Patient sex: F
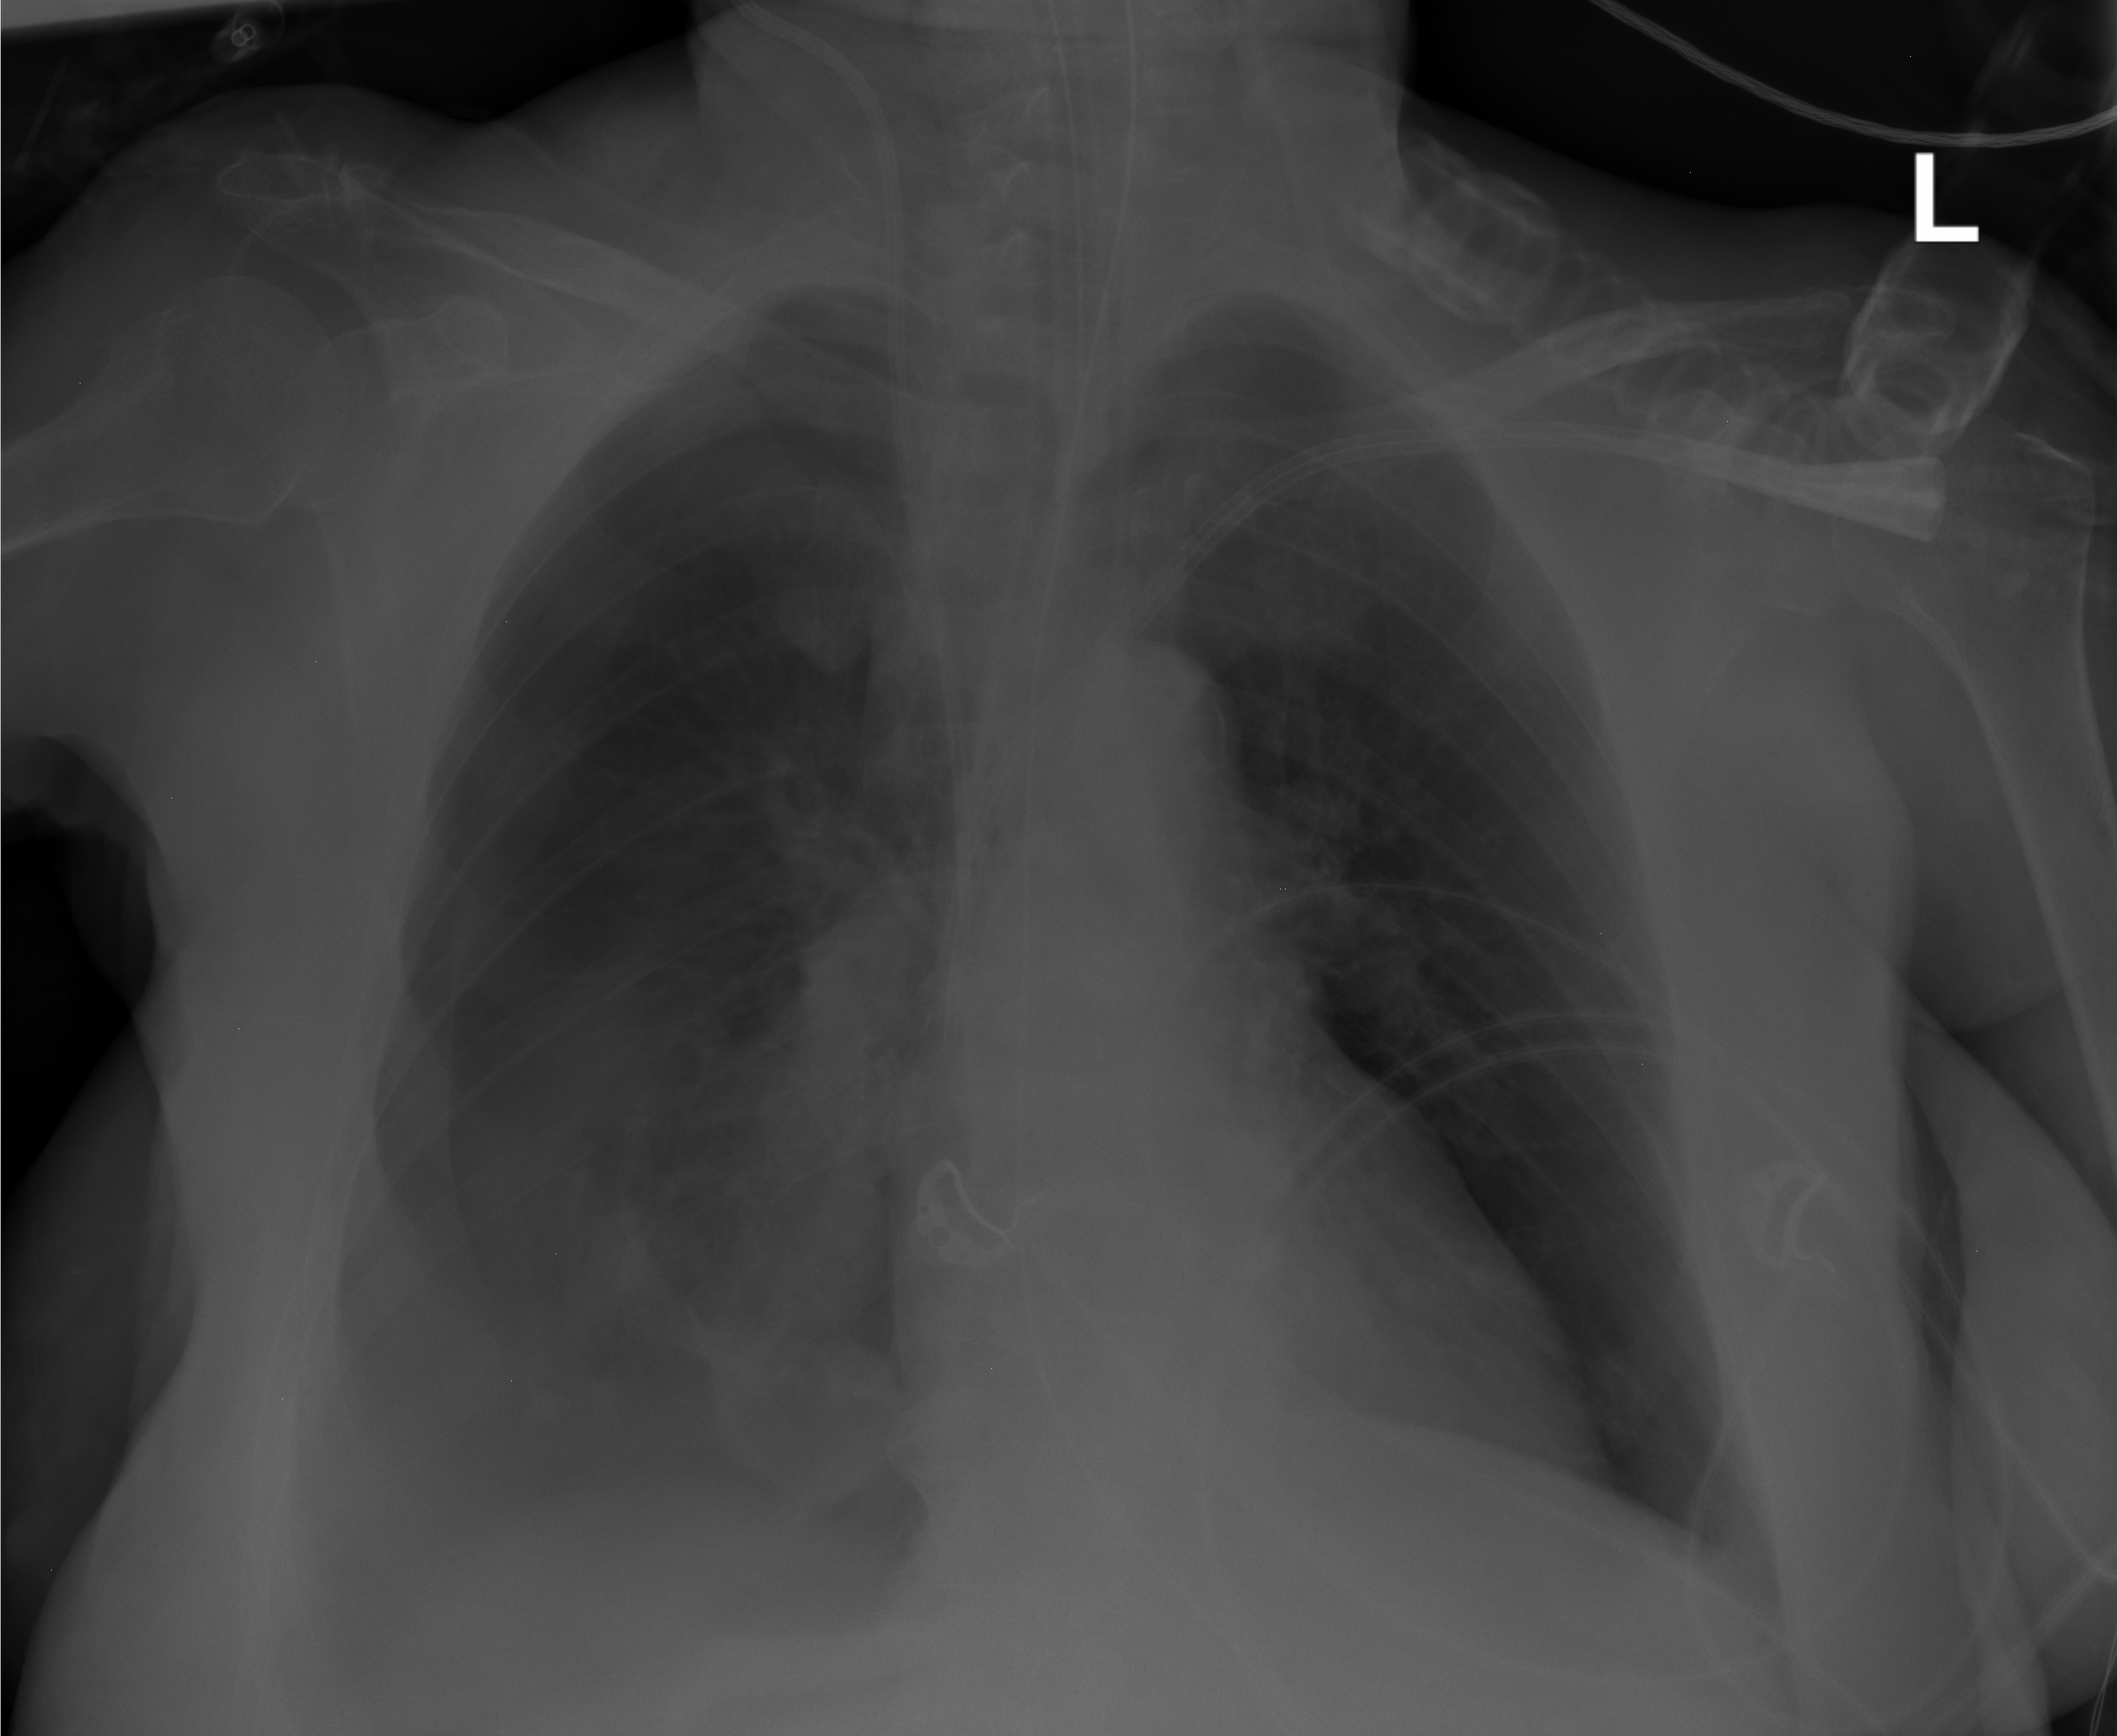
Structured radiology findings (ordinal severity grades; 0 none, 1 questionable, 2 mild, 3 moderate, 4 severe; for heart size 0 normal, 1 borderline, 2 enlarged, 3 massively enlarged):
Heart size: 0
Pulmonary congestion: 0
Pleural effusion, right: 2
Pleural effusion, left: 1
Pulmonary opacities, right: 0
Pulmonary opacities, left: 0
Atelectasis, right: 2
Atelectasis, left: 0